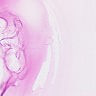
Metastatic tissue present: no